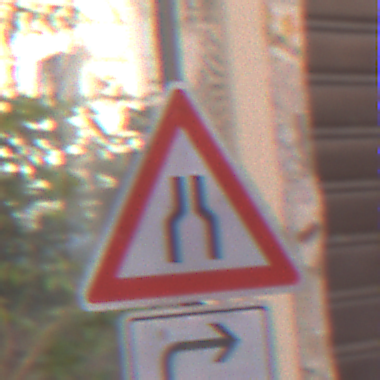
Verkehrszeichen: VerengteFahrbahn
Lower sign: RichtungsangabeDurchPfeile5
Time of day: MorningAfternoon
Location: Outdoor (Urban)
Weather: Clear
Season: NotSpecified
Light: Natural